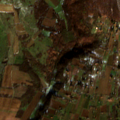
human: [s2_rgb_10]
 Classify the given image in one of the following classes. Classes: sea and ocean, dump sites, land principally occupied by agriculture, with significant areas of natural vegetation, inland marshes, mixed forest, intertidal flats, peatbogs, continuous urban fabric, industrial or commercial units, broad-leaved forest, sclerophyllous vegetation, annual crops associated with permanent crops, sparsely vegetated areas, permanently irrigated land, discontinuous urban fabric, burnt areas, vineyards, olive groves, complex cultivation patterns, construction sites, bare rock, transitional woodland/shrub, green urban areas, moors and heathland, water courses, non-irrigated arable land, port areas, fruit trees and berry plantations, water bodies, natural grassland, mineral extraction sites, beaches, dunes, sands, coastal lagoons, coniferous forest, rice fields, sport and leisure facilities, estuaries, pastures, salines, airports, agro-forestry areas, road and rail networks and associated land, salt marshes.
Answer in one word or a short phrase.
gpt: non-irrigated arable land, pastures, complex cultivation patterns, land principally occupied by agriculture, with significant areas of natural vegetation, broad-leaved forest, transitional woodland/shrub